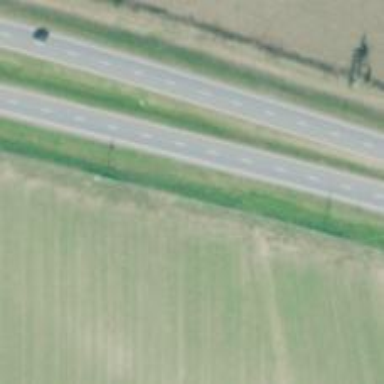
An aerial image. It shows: Expressway with dual carriageway. The highway has asphalt surface.